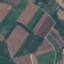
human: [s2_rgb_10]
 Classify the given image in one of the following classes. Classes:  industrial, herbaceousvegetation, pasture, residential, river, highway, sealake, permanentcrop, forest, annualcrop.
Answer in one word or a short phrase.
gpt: AnnualCrop